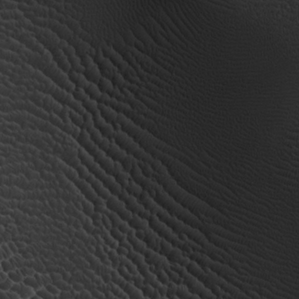
Label: non_frost